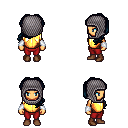
a pixel art fantasy rpg character, female body template, human, tanned skin, gold chest armor, red pants, raven princess hairstyle, chain hood, white cloth bracers, brown shoes, four views (front, back, left, right), 2x2 character sprite sheet, small pixel art, hard edges, no anti-aliasing